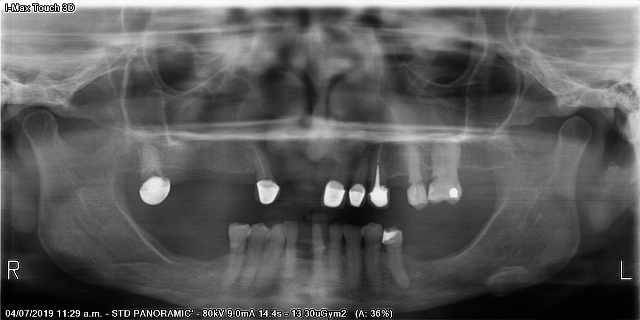
adult